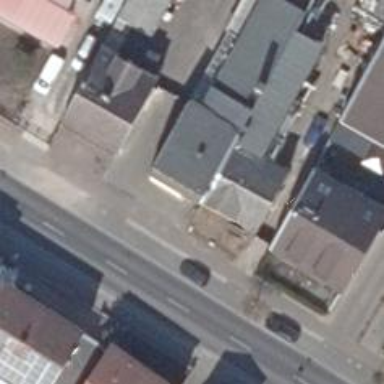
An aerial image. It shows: Bakery.